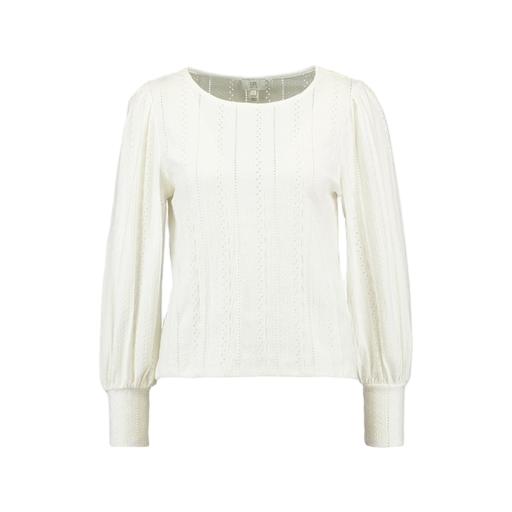
white long sleeved sweater, white jumper, white sweater, white background